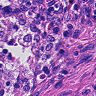
Metastatic tissue present: no